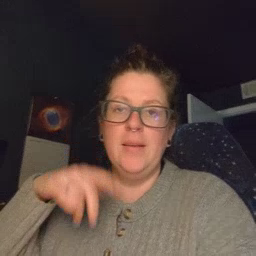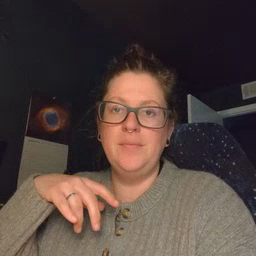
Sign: airplane